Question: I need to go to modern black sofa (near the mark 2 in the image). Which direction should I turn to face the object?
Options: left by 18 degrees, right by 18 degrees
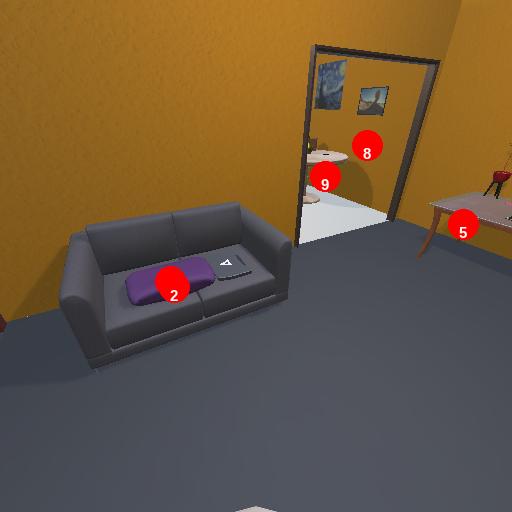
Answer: left by 18 degrees